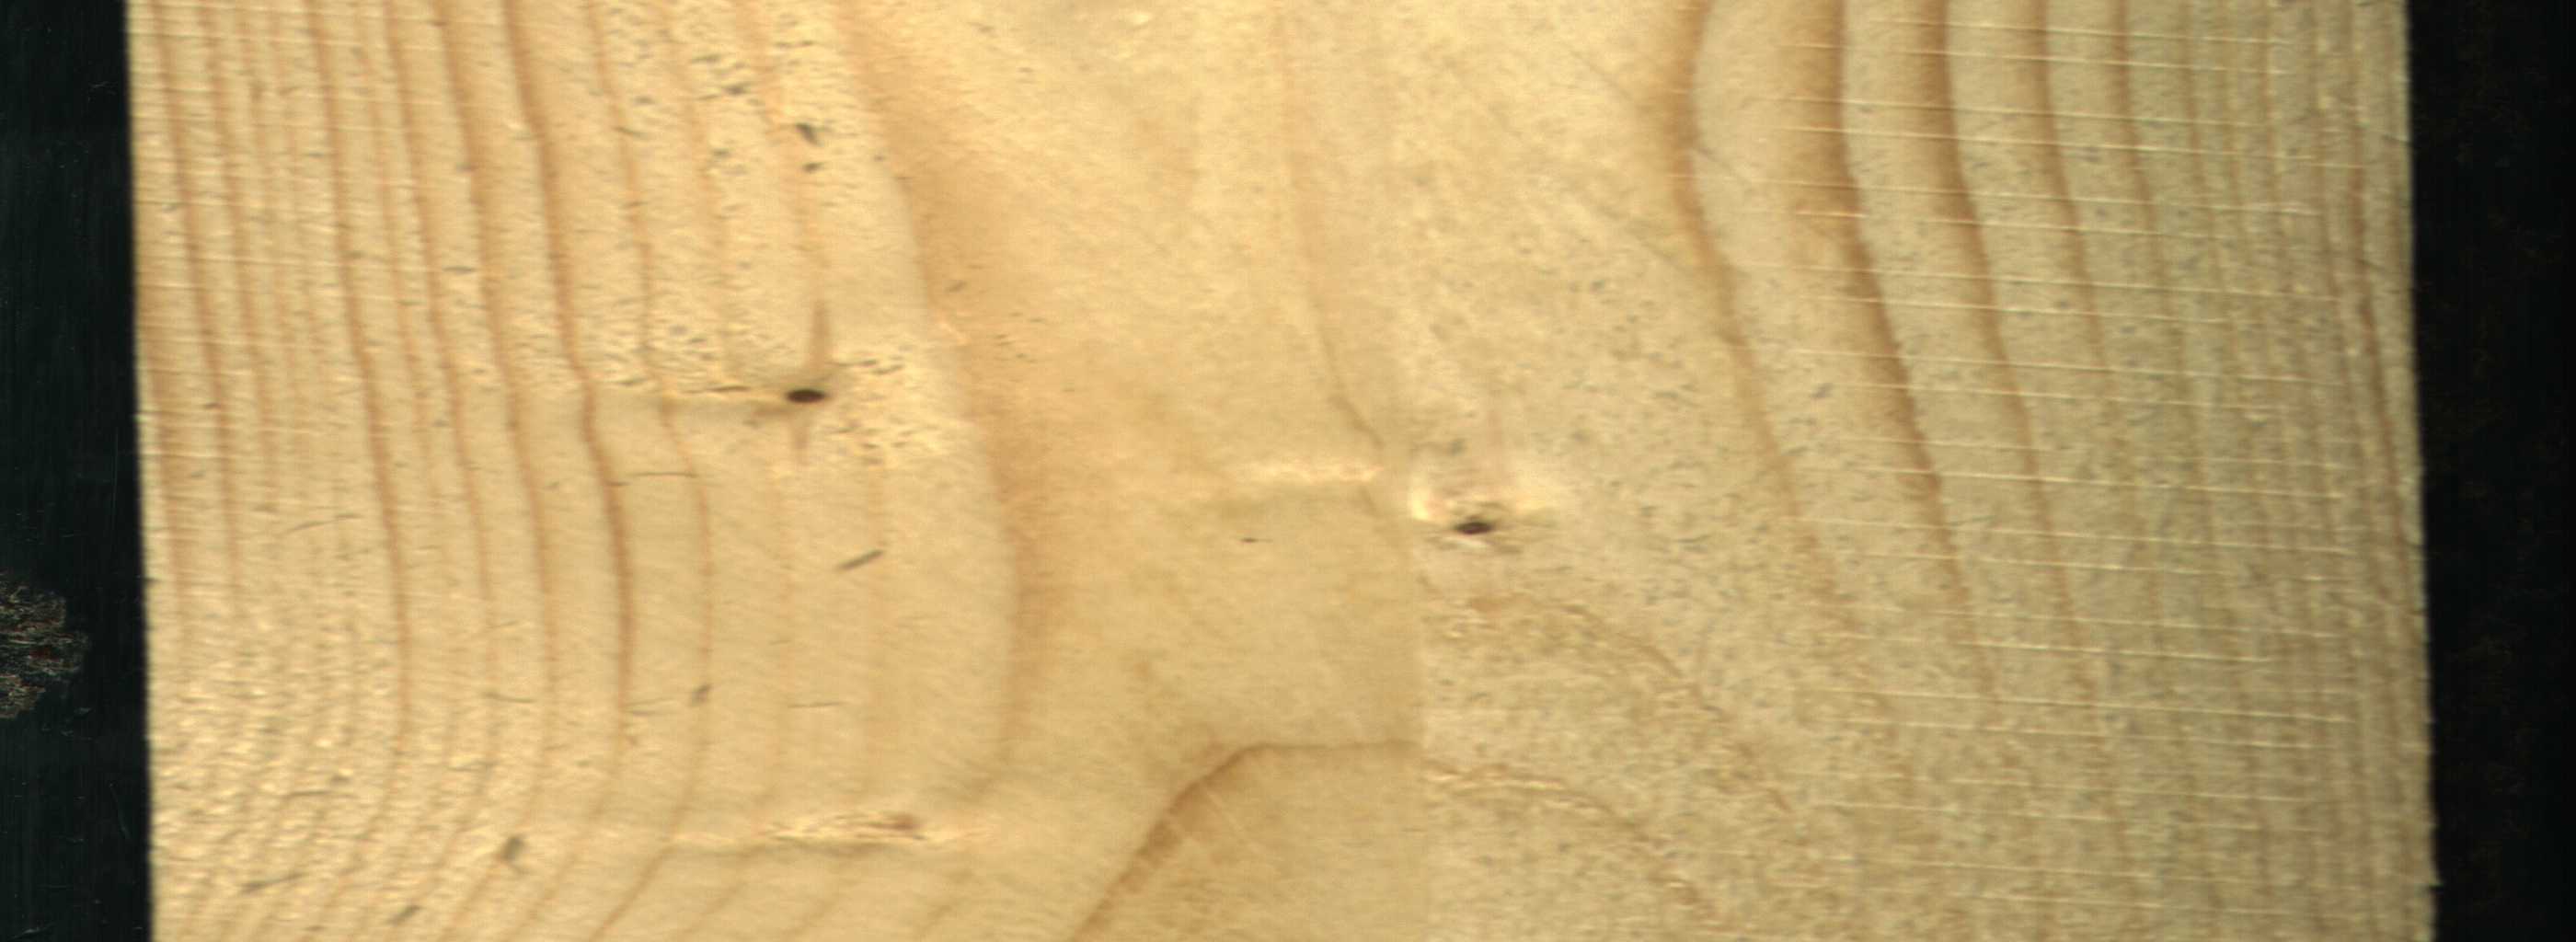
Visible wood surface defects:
Live_Knot
Live_Knot